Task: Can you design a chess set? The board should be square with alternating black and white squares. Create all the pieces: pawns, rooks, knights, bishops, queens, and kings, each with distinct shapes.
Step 2445:
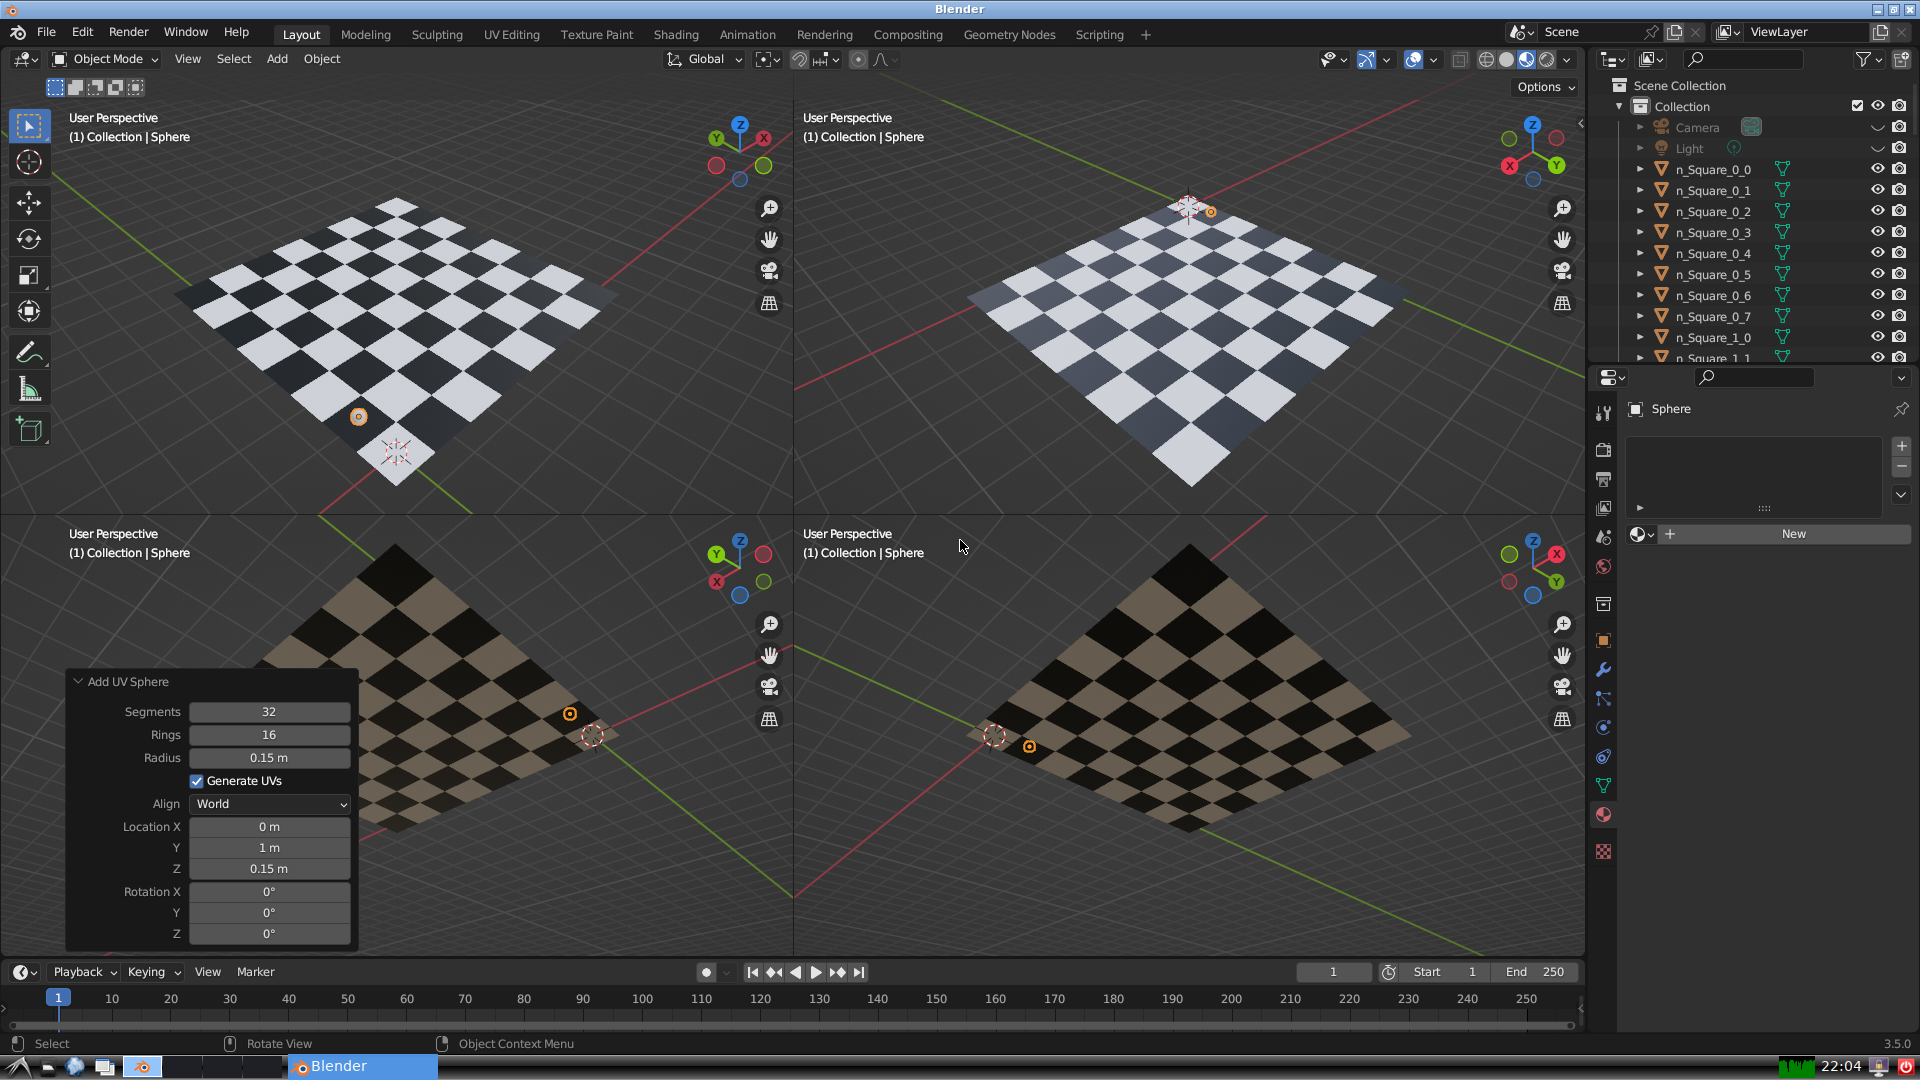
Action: {"key_press": ['Ctrl, Home']}